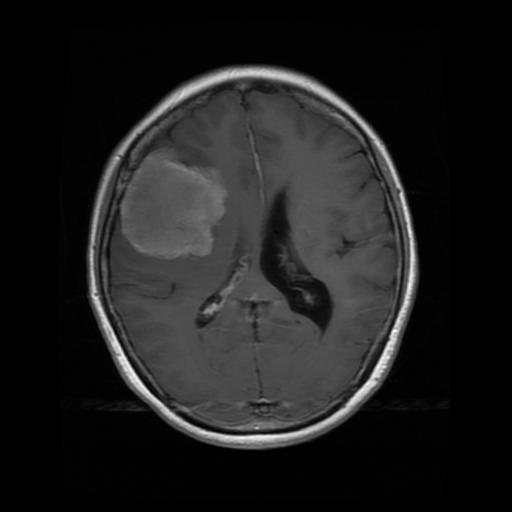
Label: meningioma